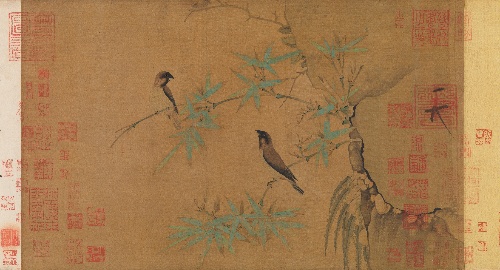
Title: 北宋   徽宗   竹禽圖   卷|Finches and bamboo
Artist: Emperor Huizong
Artist bio: Chinese, 1082–1135; r. 1100–25
Date: early 12th century
Object type: Handscroll
Classification: Paintings
Medium: Handscroll; ink and color on silk
Culture: China
Period: Northern Song dynasty (960–1127)
Dimensions: Image: 13 1/4 × 21 13/16 in. (33.7 × 55.4 cm)
Overall with mounting: 13 3/4 in. × 27 ft. 6 5/16 in. (34.9 × 839 cm)
Department: Asian Art
Credit line: John M. Crawford Jr. Collection, Purchase, Douglas Dillon Gift, 1981
Accession year: 1981
Repository: Metropolitan Museum of Art, New York, NY
Tags: Birds|Bamboo